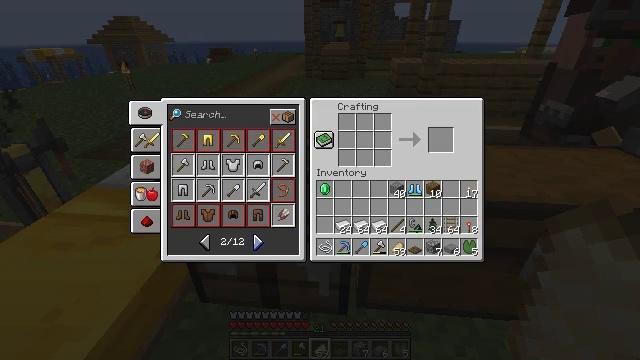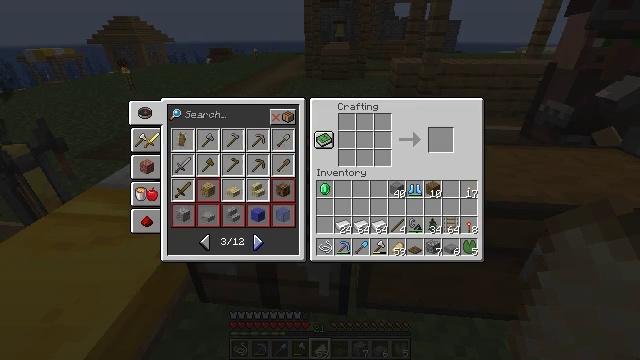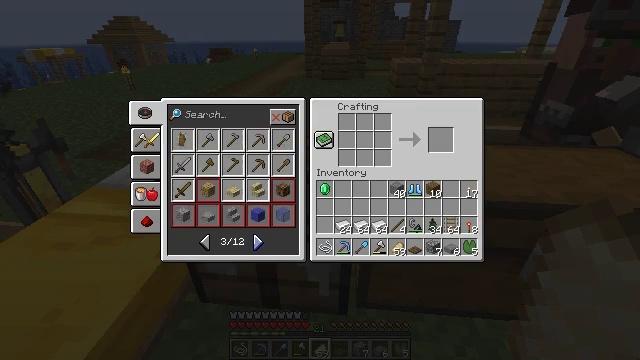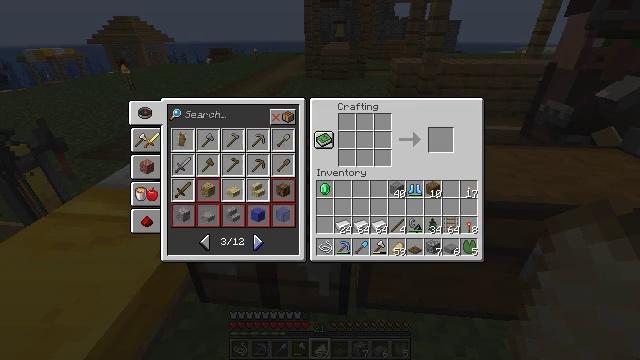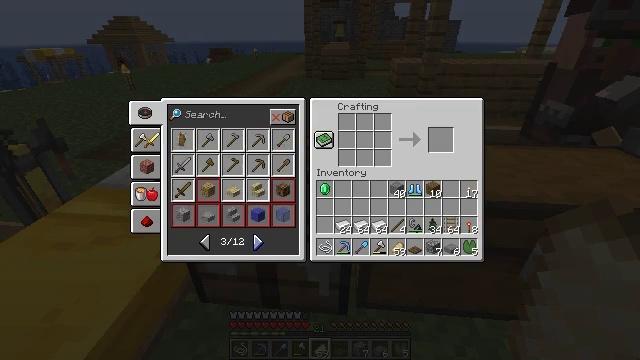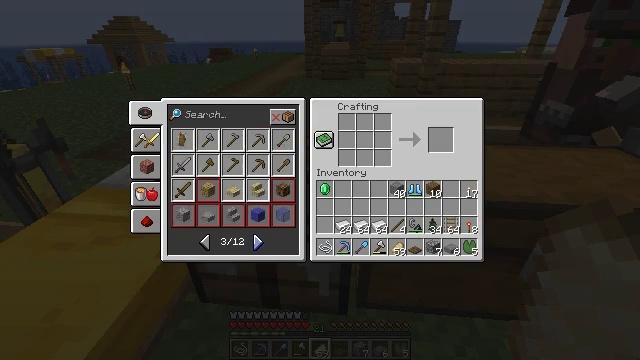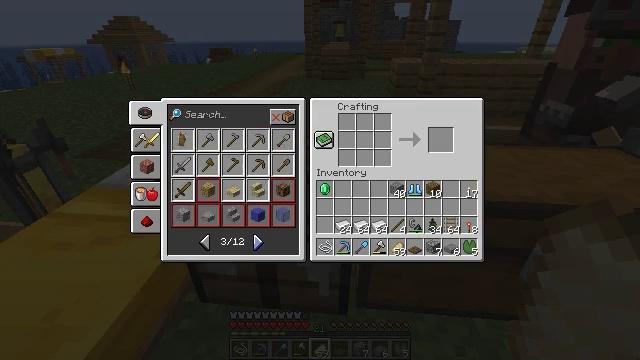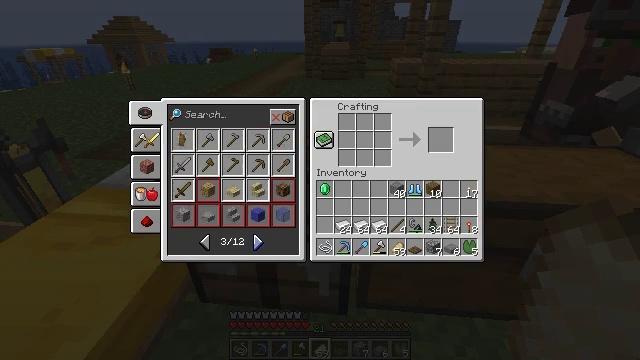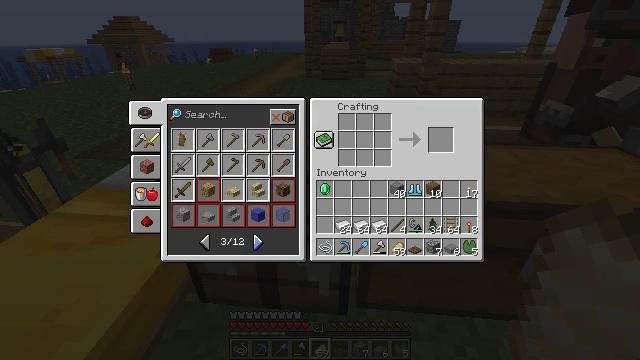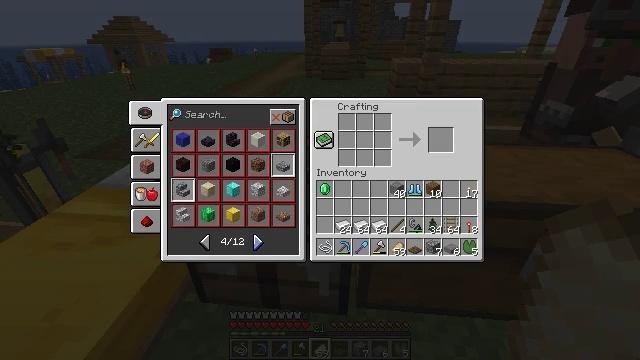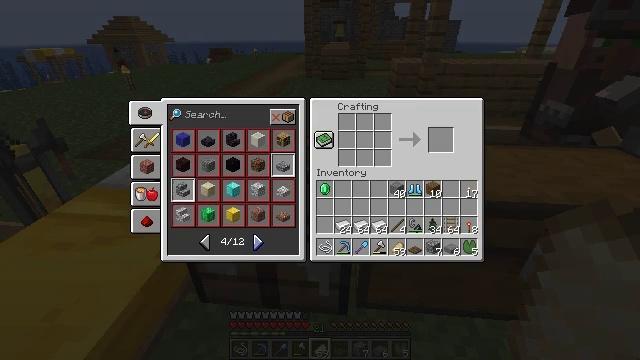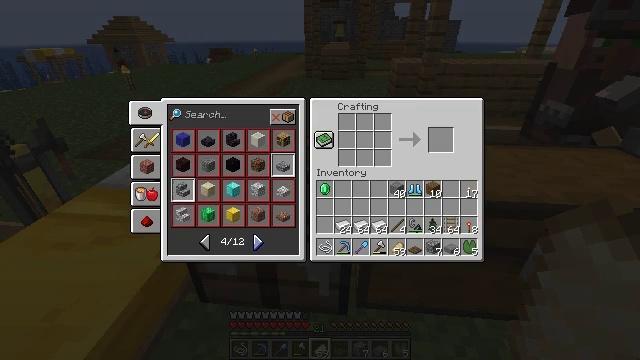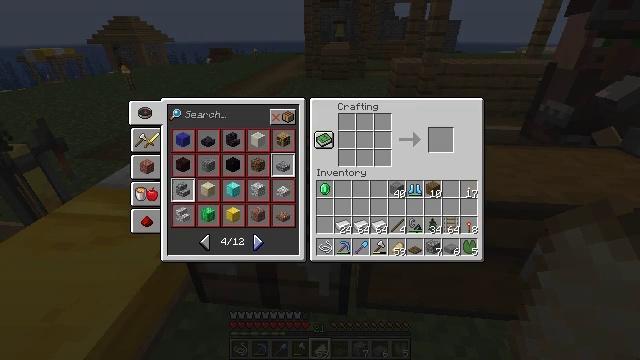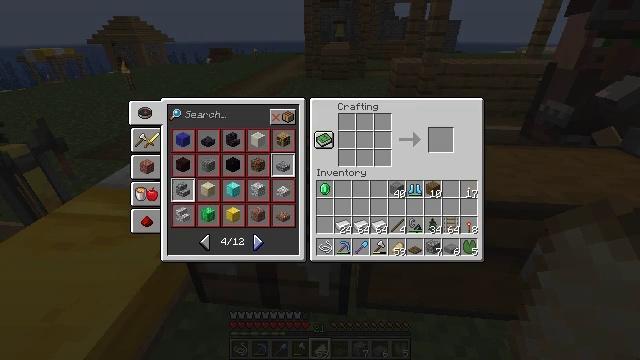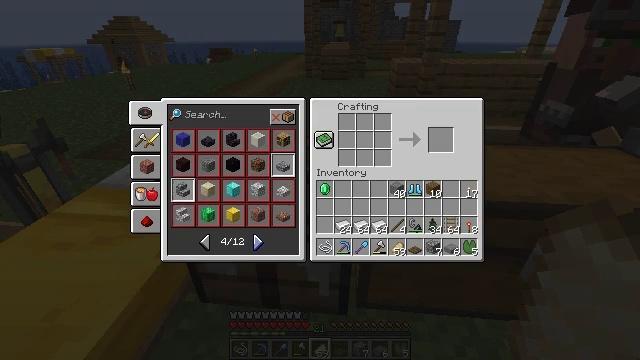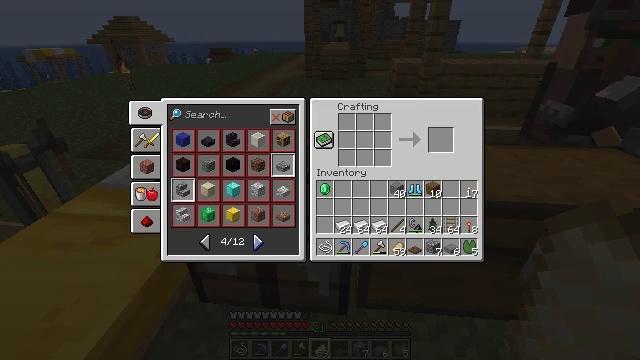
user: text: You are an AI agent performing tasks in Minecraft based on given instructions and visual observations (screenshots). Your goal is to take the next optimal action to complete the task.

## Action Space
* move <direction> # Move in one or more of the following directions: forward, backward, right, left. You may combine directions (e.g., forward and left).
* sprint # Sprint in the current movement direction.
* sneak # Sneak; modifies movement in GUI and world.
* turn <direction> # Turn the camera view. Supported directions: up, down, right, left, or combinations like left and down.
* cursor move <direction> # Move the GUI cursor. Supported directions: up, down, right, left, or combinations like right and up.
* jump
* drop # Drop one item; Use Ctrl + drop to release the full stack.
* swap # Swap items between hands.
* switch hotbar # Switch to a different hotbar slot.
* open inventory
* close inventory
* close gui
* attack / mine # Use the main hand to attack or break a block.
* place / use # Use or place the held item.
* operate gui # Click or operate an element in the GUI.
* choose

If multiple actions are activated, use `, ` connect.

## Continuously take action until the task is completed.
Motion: motion action
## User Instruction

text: Craft a grindstone in the crafting grid.
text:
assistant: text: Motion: operate gui
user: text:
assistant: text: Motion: operate gui
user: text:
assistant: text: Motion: operate gui
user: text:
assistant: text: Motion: no_op
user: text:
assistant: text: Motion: no_op
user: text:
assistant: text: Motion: no_op
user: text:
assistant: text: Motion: no_op
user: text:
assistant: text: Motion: no_op
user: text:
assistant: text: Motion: operate gui
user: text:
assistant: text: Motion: operate gui
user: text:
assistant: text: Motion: operate gui
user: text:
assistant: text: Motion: no_op
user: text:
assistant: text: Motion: no_op
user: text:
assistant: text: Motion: no_op
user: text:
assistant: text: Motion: no_op
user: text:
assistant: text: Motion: no_op
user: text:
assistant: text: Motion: no_op
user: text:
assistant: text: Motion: no_op
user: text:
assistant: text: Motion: operate gui
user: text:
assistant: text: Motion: operate gui
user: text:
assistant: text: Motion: operate gui
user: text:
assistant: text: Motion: no_op
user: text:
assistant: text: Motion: no_op
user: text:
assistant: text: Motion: no_op
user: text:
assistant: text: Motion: no_op
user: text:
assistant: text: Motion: no_op
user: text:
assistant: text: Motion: no_op
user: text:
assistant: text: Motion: no_op
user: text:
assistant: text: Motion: no_op
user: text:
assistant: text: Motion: operate gui